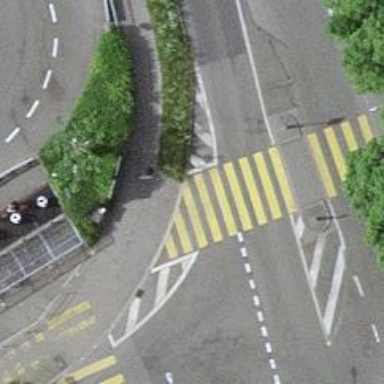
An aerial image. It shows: Kerb barrier.